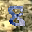
Label: 8